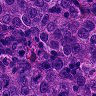
Metastatic tissue present: yes